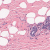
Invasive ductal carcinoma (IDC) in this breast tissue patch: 0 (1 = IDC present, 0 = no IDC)